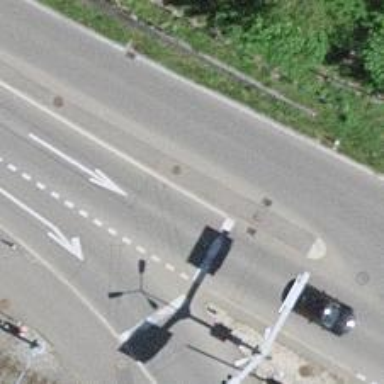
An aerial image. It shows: Traffic calming island.